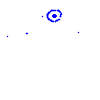
Particle: proton